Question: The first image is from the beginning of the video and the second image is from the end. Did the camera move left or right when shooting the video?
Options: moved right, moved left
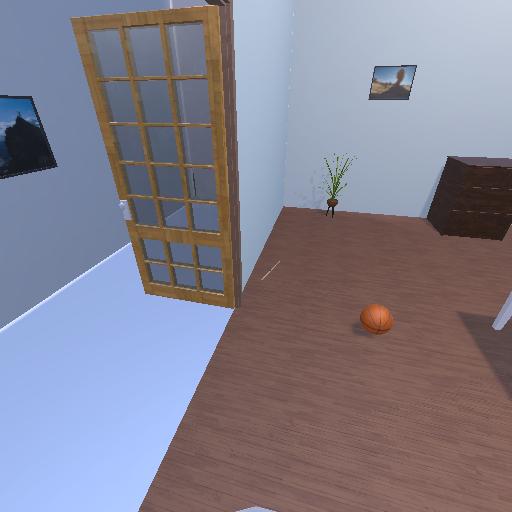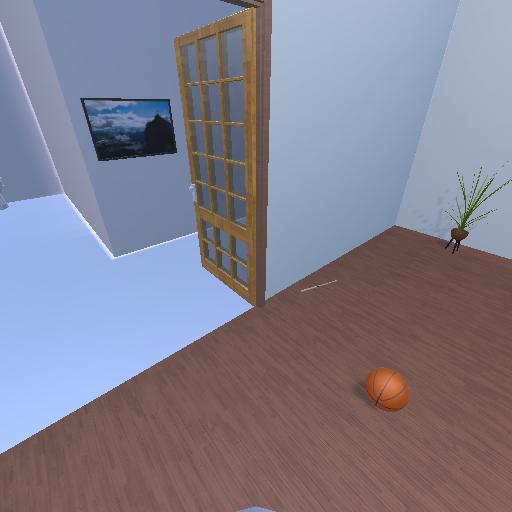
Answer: moved right